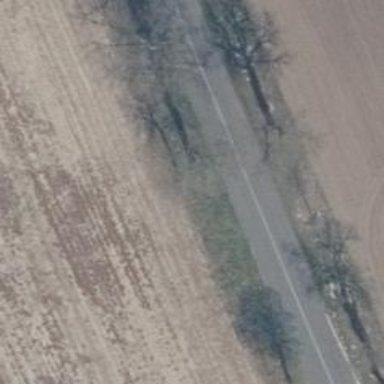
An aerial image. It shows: Row of trees in natural setting.